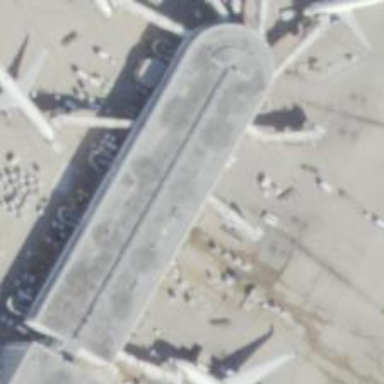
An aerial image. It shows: Airport gate.